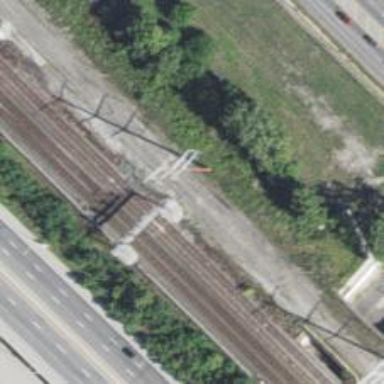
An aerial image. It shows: Abandoned railway track.